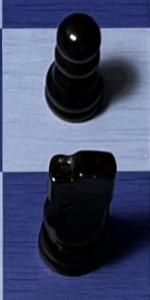
Label: Knight_Black